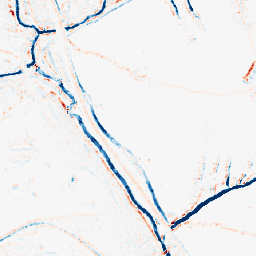
Category: morphological
Decomposition family: morphological_square
Decomposition parameters: operation: average
size: 5
Upsampling method: area
Upsampling parameters: scale: 2
Upsampling scale: 2